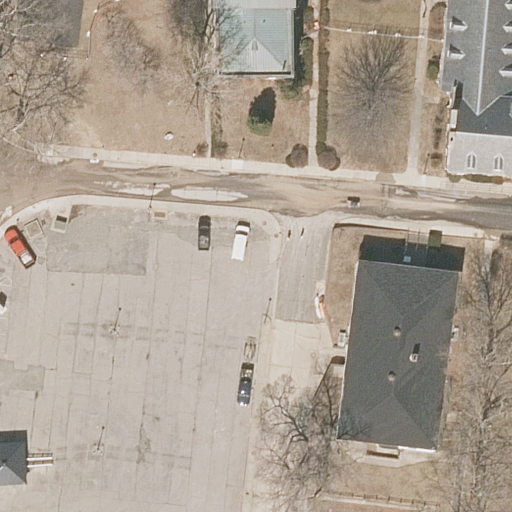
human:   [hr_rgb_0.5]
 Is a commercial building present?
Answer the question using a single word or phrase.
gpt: no

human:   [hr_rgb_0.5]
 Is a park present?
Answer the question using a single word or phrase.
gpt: yes

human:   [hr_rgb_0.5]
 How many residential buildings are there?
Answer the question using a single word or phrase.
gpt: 4

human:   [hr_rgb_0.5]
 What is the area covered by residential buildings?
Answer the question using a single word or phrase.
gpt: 1425m2

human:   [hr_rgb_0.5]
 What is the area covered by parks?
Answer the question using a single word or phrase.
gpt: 7693m2

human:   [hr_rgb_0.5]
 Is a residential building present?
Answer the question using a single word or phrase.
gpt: yes

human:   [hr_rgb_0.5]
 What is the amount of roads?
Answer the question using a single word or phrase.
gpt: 2

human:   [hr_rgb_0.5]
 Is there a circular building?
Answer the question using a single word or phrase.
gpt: no

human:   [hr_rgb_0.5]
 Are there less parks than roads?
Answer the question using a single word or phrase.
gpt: yes

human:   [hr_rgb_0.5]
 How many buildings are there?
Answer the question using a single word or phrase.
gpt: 4

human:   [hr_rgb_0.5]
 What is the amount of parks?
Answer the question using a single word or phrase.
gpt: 1

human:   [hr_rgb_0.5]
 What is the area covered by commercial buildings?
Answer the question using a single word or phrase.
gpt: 0m2

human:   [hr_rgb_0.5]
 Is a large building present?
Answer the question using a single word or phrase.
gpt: yes

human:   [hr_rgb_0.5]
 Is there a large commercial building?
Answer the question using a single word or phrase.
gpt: no

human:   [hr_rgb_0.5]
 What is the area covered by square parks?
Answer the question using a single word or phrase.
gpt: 0m2

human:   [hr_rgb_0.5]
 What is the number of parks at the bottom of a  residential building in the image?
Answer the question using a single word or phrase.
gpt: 1

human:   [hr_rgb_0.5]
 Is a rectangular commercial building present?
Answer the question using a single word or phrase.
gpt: no

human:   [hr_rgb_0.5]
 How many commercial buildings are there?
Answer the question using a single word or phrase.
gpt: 0

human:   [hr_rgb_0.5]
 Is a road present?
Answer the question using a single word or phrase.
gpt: yes

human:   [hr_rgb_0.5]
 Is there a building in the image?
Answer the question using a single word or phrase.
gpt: yes

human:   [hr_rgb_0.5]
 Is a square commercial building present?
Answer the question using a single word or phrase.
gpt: no

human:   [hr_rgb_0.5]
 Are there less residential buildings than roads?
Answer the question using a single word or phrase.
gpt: no

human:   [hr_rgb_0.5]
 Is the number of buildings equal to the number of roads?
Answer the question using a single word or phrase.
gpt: no

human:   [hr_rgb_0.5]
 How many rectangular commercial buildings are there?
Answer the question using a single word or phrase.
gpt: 0

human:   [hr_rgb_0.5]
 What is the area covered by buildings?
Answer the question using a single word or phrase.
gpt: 1425m2

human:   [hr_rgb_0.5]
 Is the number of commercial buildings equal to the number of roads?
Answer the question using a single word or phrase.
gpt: no

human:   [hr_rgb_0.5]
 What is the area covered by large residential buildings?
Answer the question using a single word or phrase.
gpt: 714m2

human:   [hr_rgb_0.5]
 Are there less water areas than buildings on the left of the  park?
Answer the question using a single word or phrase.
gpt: no

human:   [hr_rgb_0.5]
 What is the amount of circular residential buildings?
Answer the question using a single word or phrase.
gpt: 0

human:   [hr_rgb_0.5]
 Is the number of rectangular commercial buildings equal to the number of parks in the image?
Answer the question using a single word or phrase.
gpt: no

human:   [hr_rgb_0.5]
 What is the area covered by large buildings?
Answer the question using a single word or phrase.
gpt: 714m2

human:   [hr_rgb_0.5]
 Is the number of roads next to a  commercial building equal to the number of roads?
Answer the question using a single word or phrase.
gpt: no

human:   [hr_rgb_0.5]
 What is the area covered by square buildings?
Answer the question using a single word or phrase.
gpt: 0m2

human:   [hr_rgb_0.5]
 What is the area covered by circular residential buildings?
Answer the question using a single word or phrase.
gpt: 0m2

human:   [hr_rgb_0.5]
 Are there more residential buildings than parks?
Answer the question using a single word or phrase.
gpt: yes

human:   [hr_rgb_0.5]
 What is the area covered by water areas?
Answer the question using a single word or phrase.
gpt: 0m2

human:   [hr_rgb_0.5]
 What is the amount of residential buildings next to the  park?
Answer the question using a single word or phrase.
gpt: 4

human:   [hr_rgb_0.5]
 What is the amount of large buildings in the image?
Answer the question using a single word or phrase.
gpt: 1

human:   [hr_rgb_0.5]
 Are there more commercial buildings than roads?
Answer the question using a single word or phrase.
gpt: no

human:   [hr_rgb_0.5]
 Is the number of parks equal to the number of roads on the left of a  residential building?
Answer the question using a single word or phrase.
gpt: yes

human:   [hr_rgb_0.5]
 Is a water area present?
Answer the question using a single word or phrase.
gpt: no

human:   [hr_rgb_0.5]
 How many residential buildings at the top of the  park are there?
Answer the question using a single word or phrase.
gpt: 4

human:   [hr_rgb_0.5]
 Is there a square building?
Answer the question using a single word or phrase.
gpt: no

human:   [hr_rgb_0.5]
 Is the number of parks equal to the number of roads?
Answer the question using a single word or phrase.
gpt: no

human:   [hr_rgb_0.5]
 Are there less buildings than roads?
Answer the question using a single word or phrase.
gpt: no

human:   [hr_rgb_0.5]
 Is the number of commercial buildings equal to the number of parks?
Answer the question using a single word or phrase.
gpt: no

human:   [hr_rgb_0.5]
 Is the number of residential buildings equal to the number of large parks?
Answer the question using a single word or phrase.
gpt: no

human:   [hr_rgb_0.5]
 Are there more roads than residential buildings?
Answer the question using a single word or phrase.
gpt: no

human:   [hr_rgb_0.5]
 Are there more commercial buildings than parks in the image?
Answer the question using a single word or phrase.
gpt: no

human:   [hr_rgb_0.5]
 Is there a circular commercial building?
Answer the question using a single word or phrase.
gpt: no

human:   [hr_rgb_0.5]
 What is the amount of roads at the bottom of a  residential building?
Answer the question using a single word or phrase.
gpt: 2

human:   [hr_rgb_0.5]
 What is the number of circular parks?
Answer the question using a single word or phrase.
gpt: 0

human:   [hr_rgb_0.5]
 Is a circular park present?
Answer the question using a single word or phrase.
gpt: no

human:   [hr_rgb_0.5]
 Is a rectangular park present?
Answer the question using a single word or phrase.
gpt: yes

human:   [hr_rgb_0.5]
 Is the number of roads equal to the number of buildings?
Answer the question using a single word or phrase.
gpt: no

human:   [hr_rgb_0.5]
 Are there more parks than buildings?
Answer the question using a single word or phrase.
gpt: no

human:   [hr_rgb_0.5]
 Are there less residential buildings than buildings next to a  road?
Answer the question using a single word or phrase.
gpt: no

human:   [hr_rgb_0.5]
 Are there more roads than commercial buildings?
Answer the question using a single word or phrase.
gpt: yes

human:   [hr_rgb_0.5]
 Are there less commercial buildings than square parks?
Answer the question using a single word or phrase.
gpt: no

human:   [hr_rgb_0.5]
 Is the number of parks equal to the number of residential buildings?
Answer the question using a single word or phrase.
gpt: no

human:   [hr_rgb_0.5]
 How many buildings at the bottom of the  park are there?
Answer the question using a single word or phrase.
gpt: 0

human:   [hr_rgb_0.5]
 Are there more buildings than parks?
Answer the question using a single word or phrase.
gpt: yes

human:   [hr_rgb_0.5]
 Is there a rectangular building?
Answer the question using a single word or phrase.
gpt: yes

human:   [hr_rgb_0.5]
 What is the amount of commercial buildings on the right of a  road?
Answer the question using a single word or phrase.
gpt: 0